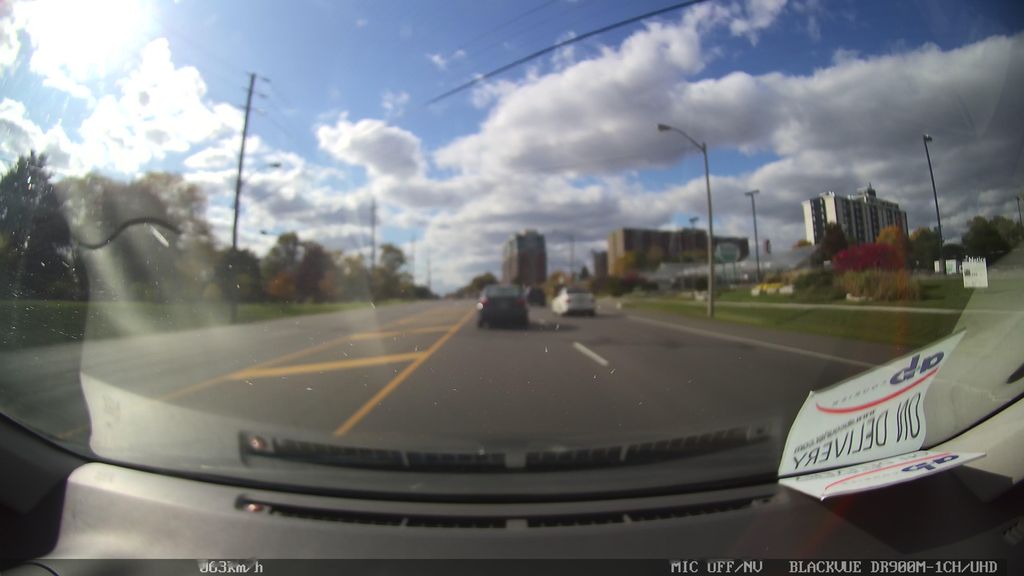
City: toronto